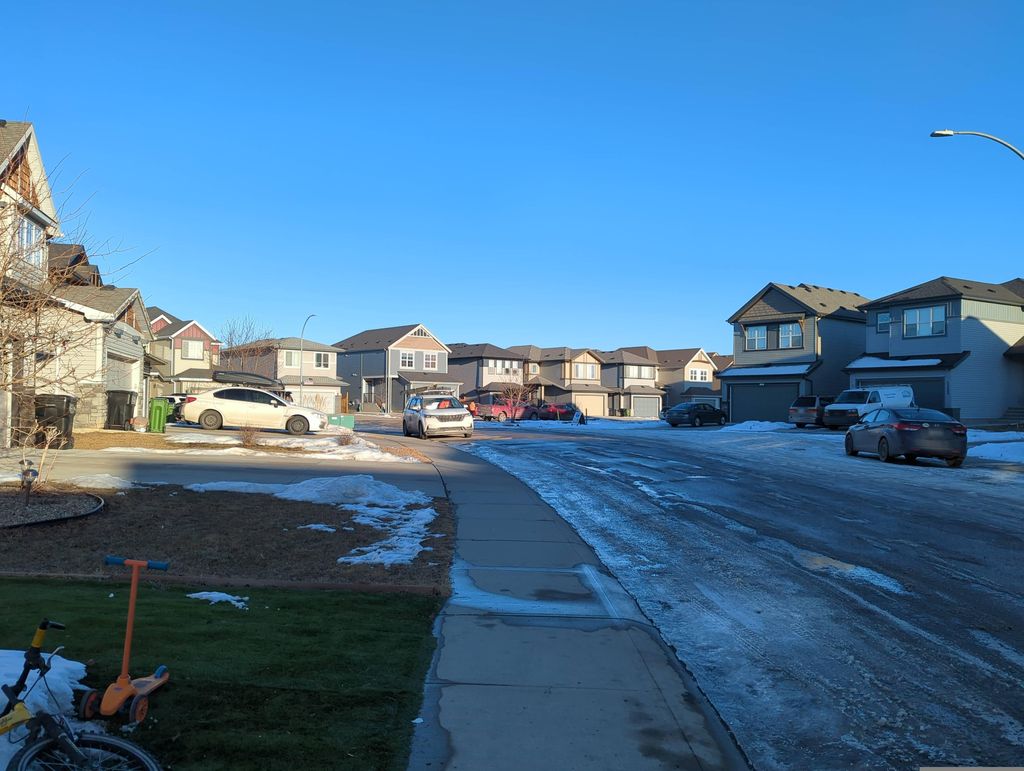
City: edmonton